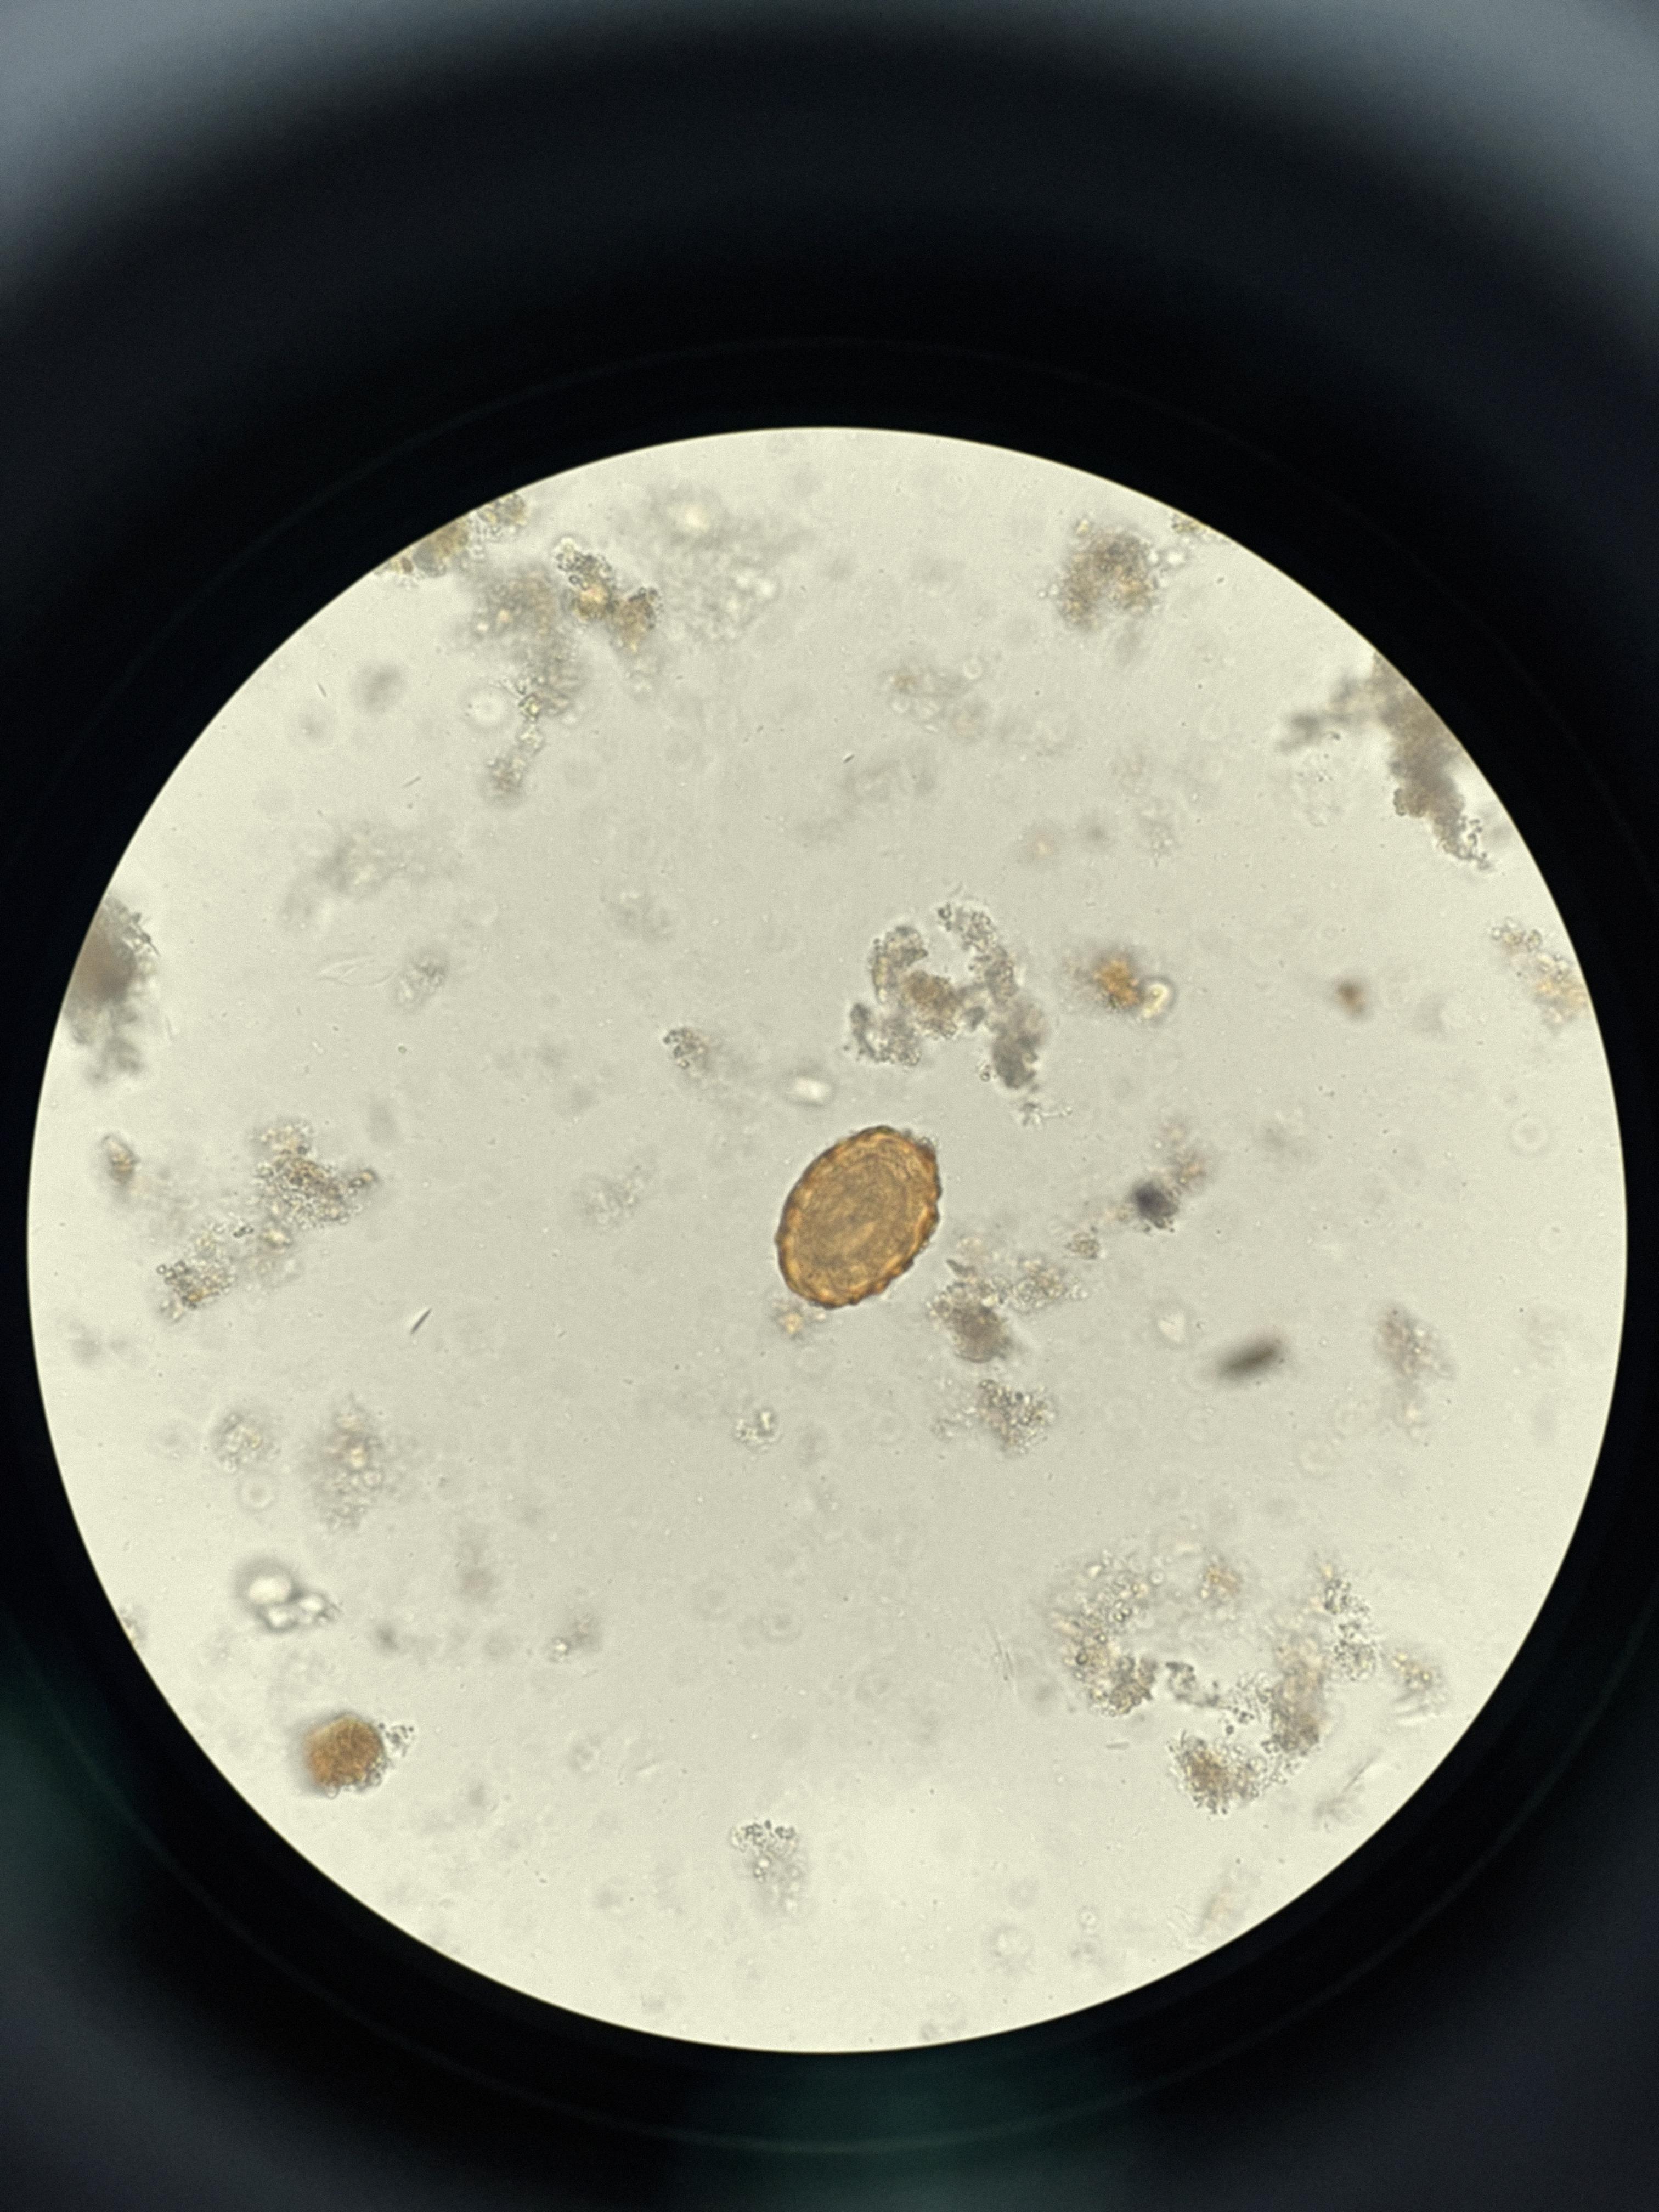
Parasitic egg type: Ascaris lumbricoides